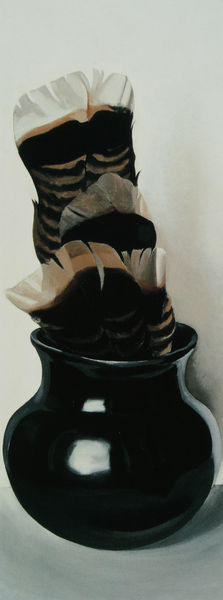
Titel: Truthahnfedern und Indio-Topf
Künstler: Georgia O'Keeffe
Institution: Privatbesitz
Schlagwörter: blau, feder, vogel, weiß, grün, braun, grau, hell, schwarz, tisch, federn, stehen, spiegelung, rund, ton, vase, topf, glanz, streifen, vasen, foto, gefäß, licht, bauchig, o'eeffe, aufbewahren, braungr, fasann, gewerbe, keramik, krug, lack, poliert, reflex, spiegel